Question: I am working with visual studio.
I was wondering if it would be possible to have those thin vertical lines as in sublimetext (image below): working in F# that would be very useful.
Thanks!

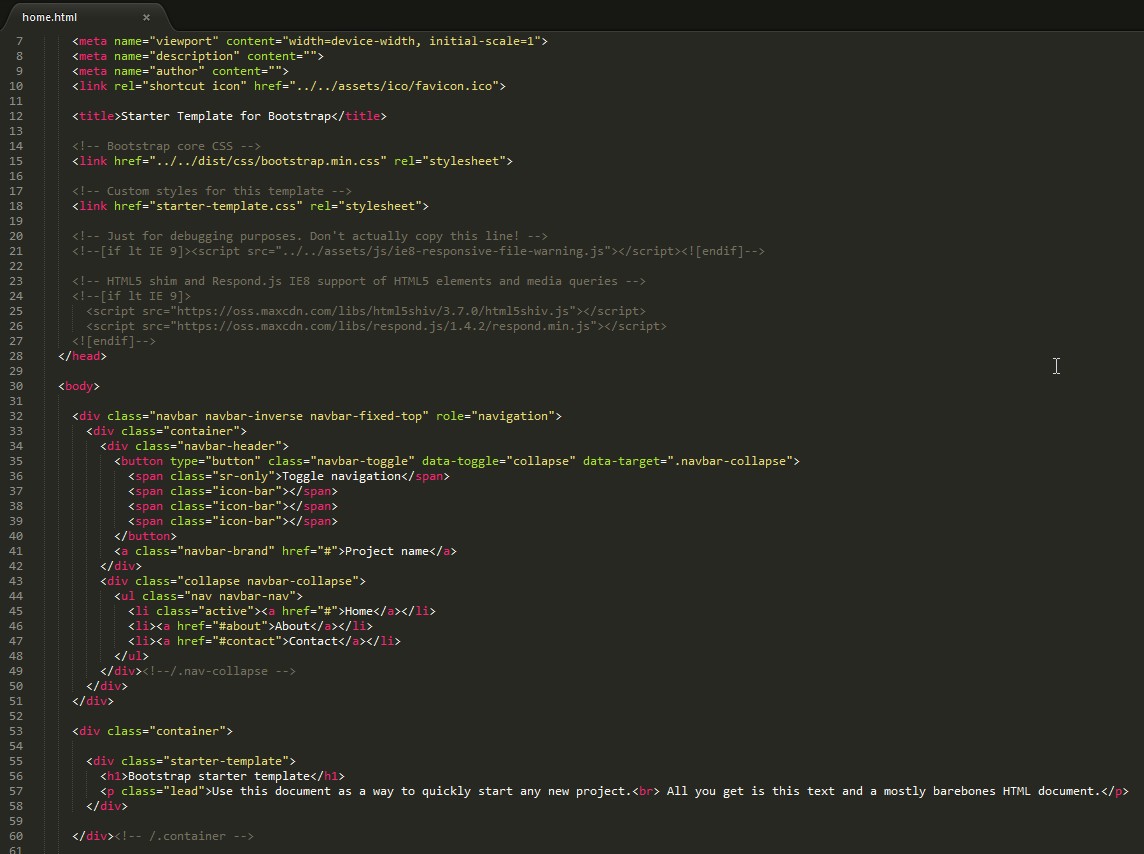
Answer: There's an extension called <URL> that might be what you are looking for.